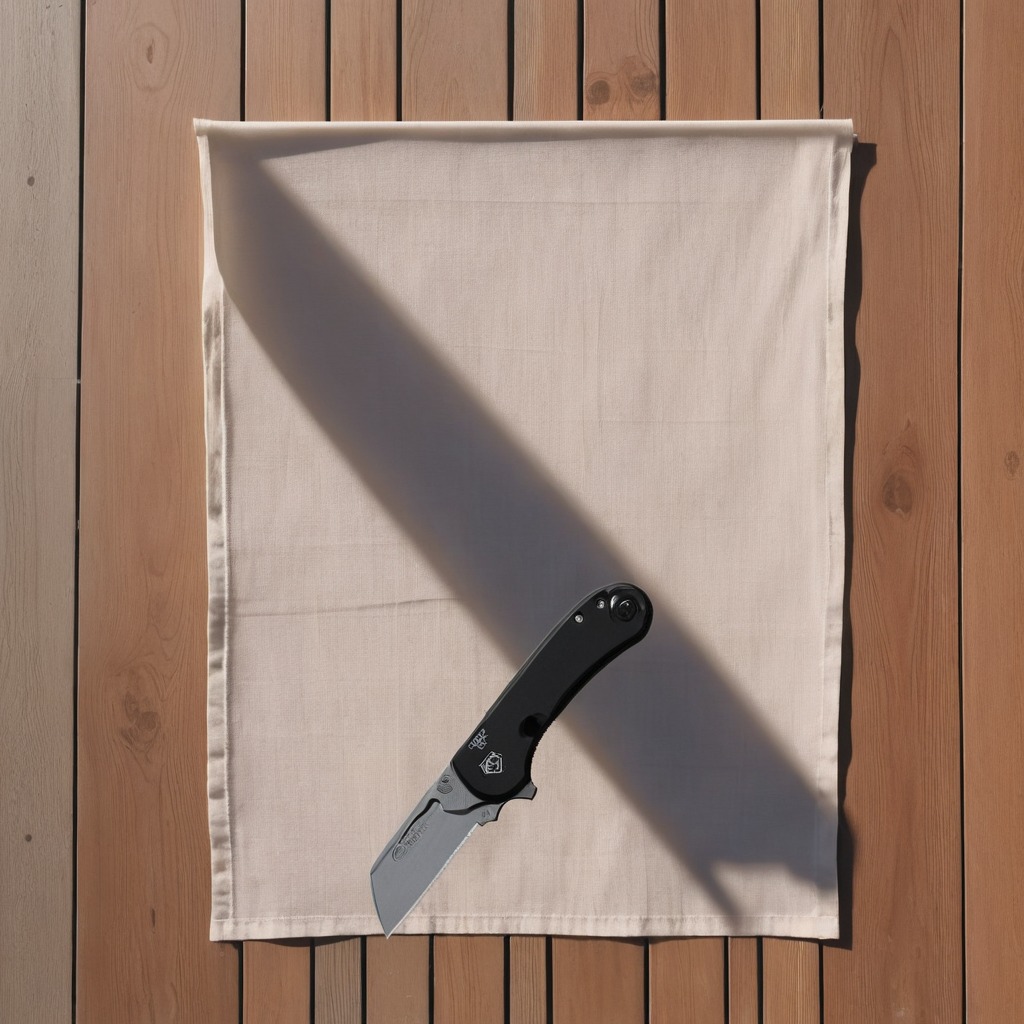
A utility knife lying on a wooden table in an outdoor workshop during daytime bright natural light soft shadows worn but beneath the cloth